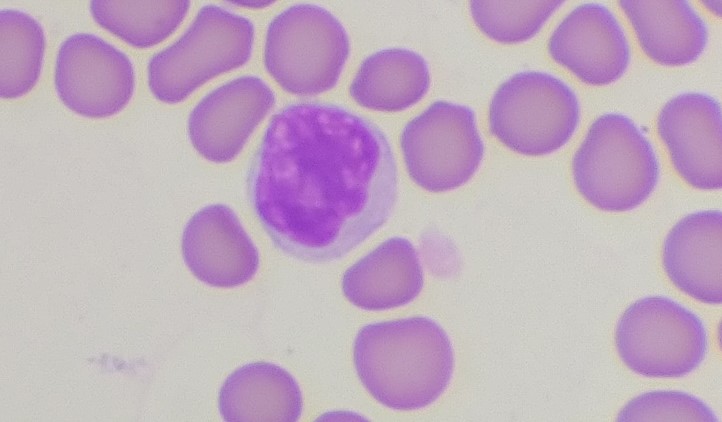
White blood cell type: Lymphocyte